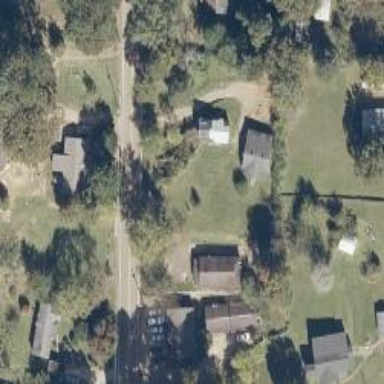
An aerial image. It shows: Residential road.